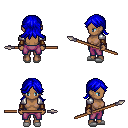
a pixel art fantasy rpg character, female body template, human, dark skin, steel arm armor, magenta pants, blue loose hair, cloth bracers, white slippers, spear, four views (front, back, left, right), 2x2 character sprite sheet, small pixel art, hard edges, no anti-aliasing